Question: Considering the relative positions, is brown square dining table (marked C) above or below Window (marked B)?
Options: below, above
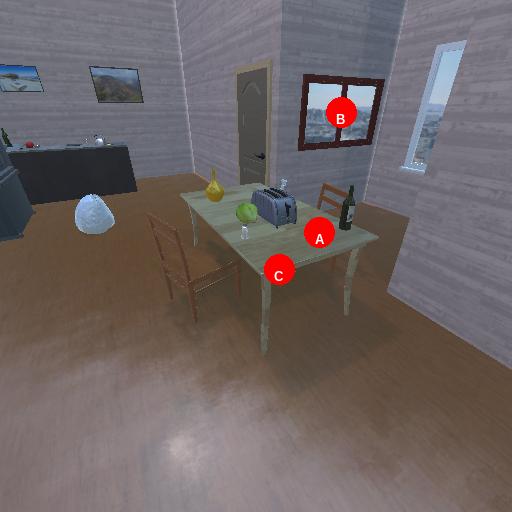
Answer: below